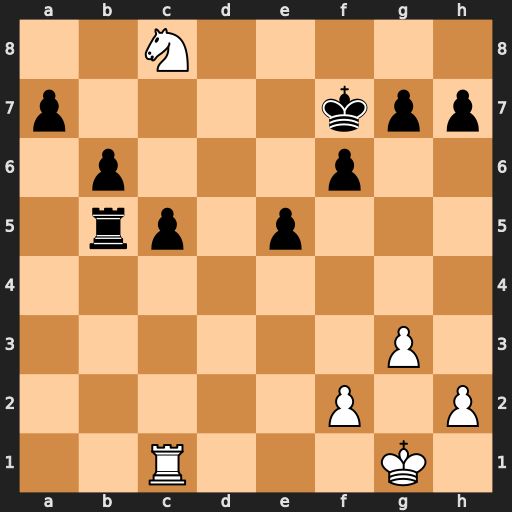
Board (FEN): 2N5/p4kpp/1p3p2/1rp1p3/8/6P1/5P1P/2R3K1
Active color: w
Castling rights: -
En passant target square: -
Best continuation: Nd6+ Ke6 Nxb5